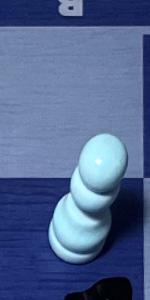
Label: Pawn_White